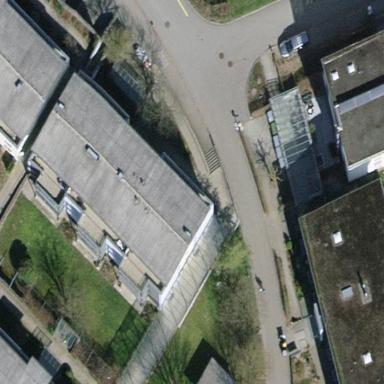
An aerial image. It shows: Building with tiled roof.